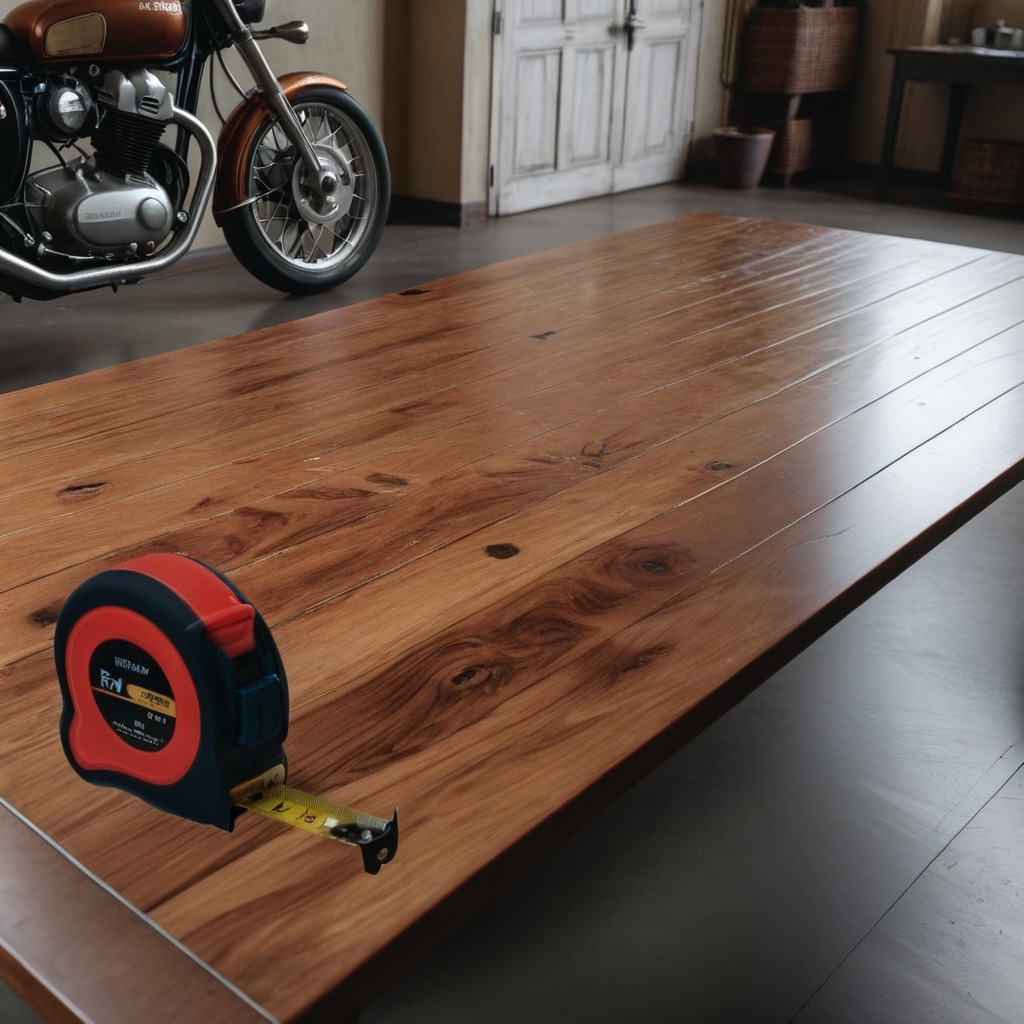
A measuring tape is lying on the wooden table.